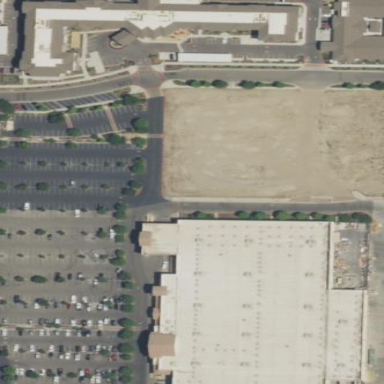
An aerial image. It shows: Retail building.